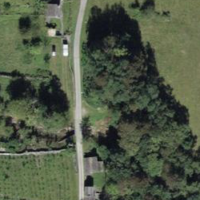
EUNIS habitat code: 24
Species observed at this site:
Echium vulgare
Campanula patula
Camponotus vagus
Coptosoma scutellatum
Humulus lupulus
Lanius collurio
Lamium purpureum
Sylvia atricapilla
Sphaerophoria scripta
Parus major
Castanea sativa
Sitta europaea
Garrulus glandarius
Primula vulgaris